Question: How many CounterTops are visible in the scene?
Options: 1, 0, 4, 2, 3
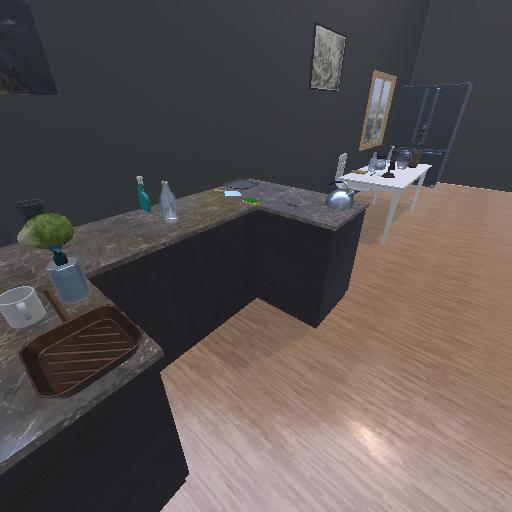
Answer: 1